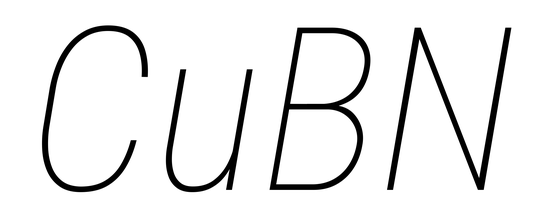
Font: Roboto-Italic_Condensed_Thin_Italic